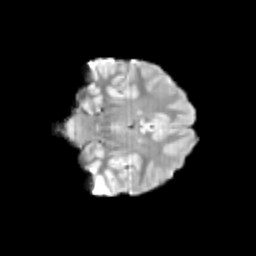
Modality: T2w
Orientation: coronal
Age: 10
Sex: male
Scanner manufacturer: siemens
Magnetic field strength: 3 T
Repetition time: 3.8 s
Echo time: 0.07 s